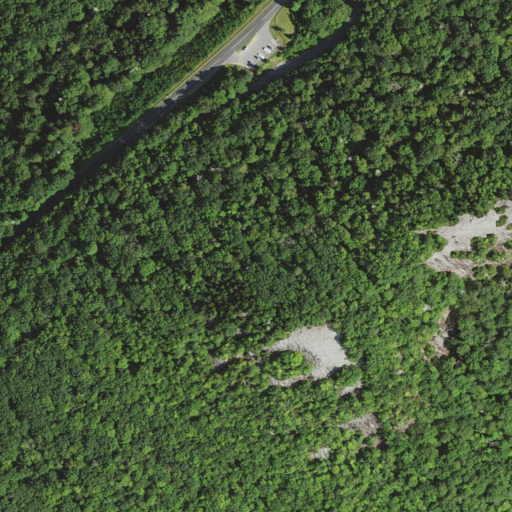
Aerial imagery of mountain in North Carolina named Beacon Heights containing mixed forest, deciduous forest, open development, and low intensity development